Aerial crown-view tile of a tropical tree (Barro Colorado Island, Panama), acquired 20250317:
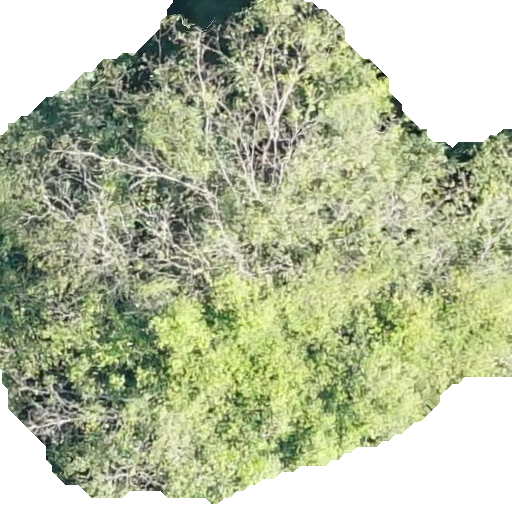
Species: Hura crepitans
GBIF accepted scientific name: Hura crepitans
Crown area: 319.617 m²